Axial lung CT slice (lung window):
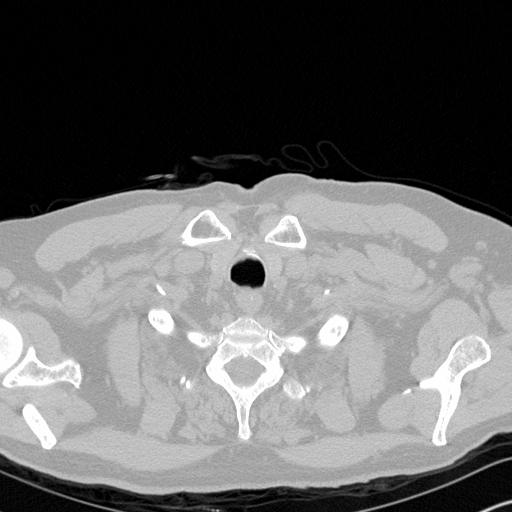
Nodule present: no